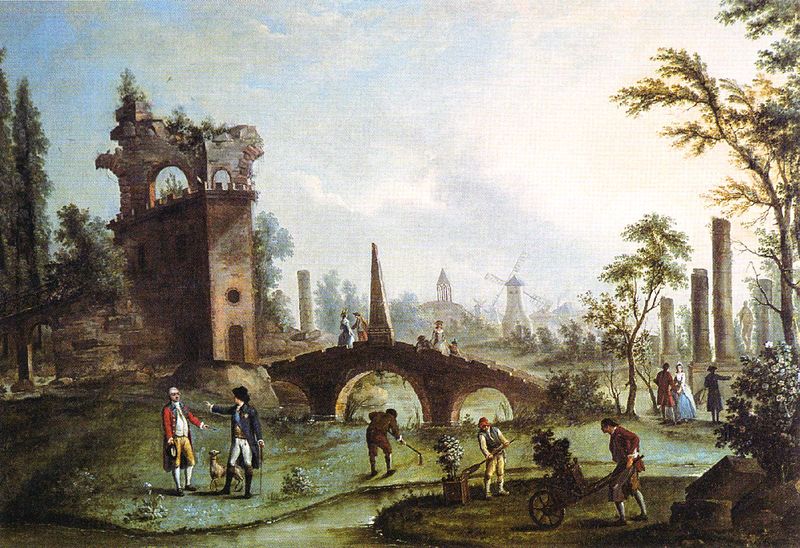
Titel: Carmontelle überreicht dem Herzog von Chartres die Schlüssel des Gartens von Monceau
Künstler: Louis de Carmontelle
Institution: Paris, Musée Carnavalet
Schlagwörter: himmel, wasser, bäume, fluss, landschaft, menschen, säulen, hund, holland, mühle, windmühle, brücke, wald, bauern, karren, turm, garten, arbeiten, schubkarren, ruine, burg, hung, rote jacke